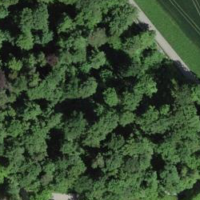
EUNIS habitat code: 45
Species observed at this site:
Melittis melissophyllum